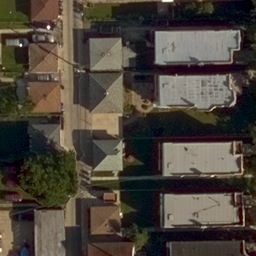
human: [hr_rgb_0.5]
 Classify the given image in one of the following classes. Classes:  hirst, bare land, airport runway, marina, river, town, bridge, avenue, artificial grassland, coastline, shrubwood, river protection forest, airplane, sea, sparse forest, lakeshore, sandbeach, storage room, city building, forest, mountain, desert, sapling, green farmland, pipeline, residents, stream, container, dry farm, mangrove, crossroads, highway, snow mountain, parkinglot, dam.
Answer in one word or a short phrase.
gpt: residents